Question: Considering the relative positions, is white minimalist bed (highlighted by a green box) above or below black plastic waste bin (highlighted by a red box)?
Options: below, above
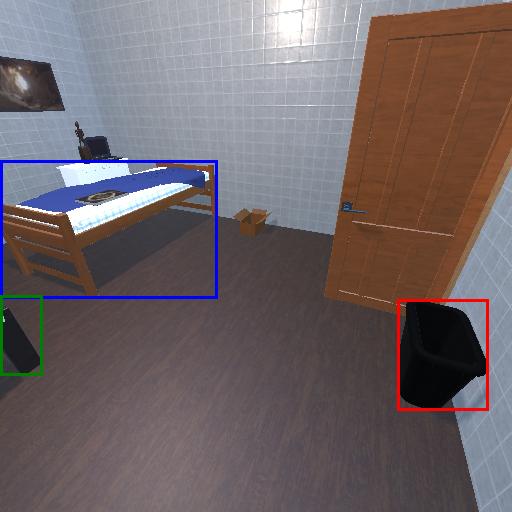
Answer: below